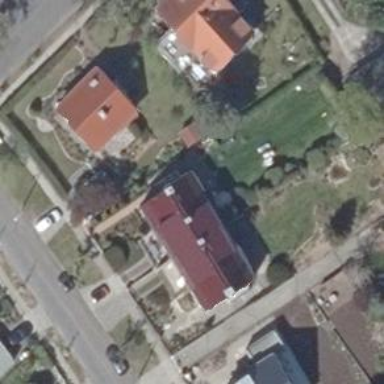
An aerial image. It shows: Semidetached house with gabled roof.